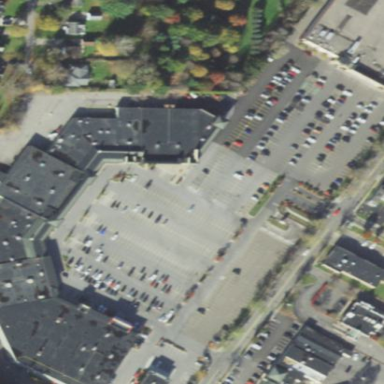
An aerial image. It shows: Retail area.